Question: I have a event table which has 40 columns and fill up to 2 billion records. In that event table i would like to query for a combination event i.e Event A with Event B. Sometimes I may want to find more combination like Event A with B and C. It may goes to 5 or 6 combination.
I don't want to scan that table for every event in combination i.e Scanning for event A and scanning for event B. And I need a generic approach for more combination scanning as well.
Note: That 2 billion records is partitioned based on event date and data is been equally split.
Eg:

Need to find id's which has event A,B,C and need to find id's which has only A,B.
This number of combination is dynamic. I don't want to scan that table for each event and finally intersect the result.
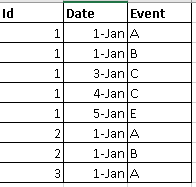
Answer: There may be some mileage in using a sql server equivalent of the mysql group_concat function.
For example
'''
drop table t
create table t (id int, dt date, event varchar(1))
insert into t values
(1,'2017-01-01','a'),(1,'2017-01-01','b'),(1,'2017-01-01','c'),(1,'2017-01-02','c'),(1,'2017-01-03','d'),
(2,'2017-02-01','a'),(2,'2017-02-01','b')
select id,
stuff(
(
select cast(',' as varchar(max)) + t1.event
from t as t1
WHERE t1.id = t.id
order by t1.id
for xml path('')
), 1, 1, '') AS groupconcat
from t
group by t.id
Results in
id groupconcat
----------- -----------
1 a,b,c,c,d
2 a,b
'''
If you then add a patindex
'''
select * from
(
select id,
stuff(
(
select cast(',' as varchar(max)) + t1.event
from t as t1
WHERE t1.id = t.id
order by t1.id
for xml path('')
), 1, 1, '') AS groupconcat
from t
group by t.id
) s
where patindex('a,b,c%',groupconcat) > 0
'''
you get this
'''
id groupconcat
----------- ------------
1 a,b,c,c,d
'''